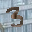
Label: 3